Camera: DJI XT S (thermal)
Captured: 2019:11:08 14:19:53
Focal length: 19.0 mm, f/1
Image size: 640x512
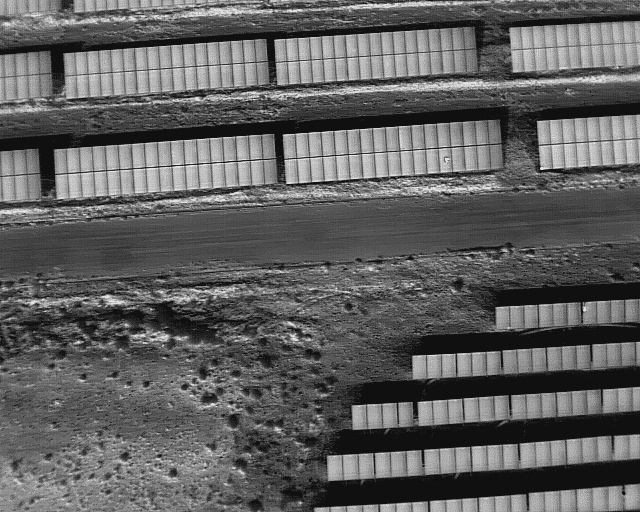